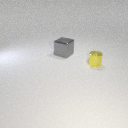
large gray metal cube behind small yellow metal cylinder